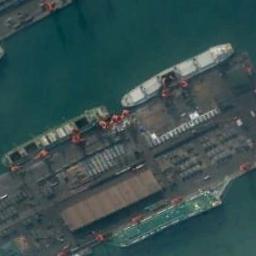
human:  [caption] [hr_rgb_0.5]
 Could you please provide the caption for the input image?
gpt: Several ships are docked at the cargo terminal and a brown building is on the bank .

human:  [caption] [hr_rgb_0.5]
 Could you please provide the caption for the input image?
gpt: Several green and white ships docked by the dock .

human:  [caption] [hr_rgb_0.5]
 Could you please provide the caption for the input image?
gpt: There are two ships in the green water on the shore .

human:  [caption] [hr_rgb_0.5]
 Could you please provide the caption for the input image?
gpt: There are many buildings of different shapes and sizes beside the ships .

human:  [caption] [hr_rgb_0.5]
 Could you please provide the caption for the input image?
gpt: There are two ships at the harbor with some buildings .